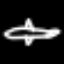
Label: airplane